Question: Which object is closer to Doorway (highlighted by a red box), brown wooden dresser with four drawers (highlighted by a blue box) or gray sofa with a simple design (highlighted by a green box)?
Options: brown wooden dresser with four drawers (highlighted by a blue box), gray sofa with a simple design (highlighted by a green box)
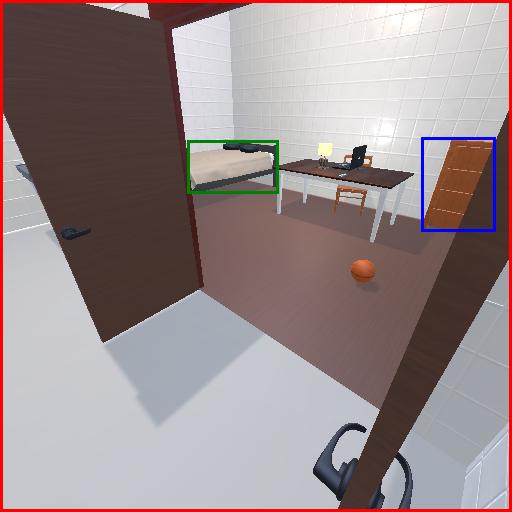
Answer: brown wooden dresser with four drawers (highlighted by a blue box)